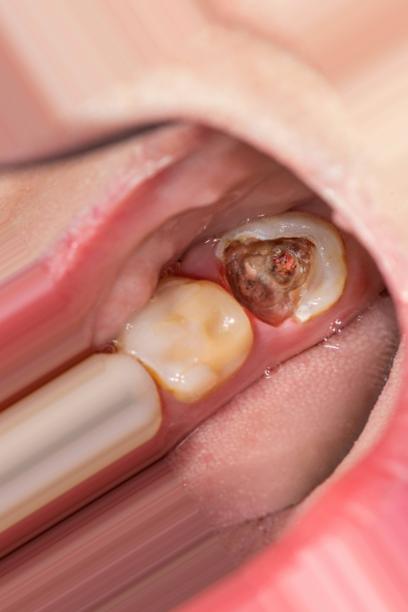
Condition: Caries